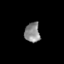
Tissue: skin
Cell type: Epithelial cells
Senescence score: 0.2648
Nuclear area (px): 297
Mean DAPI intensity: 137.754